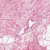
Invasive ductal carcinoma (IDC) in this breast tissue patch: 0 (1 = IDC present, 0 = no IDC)